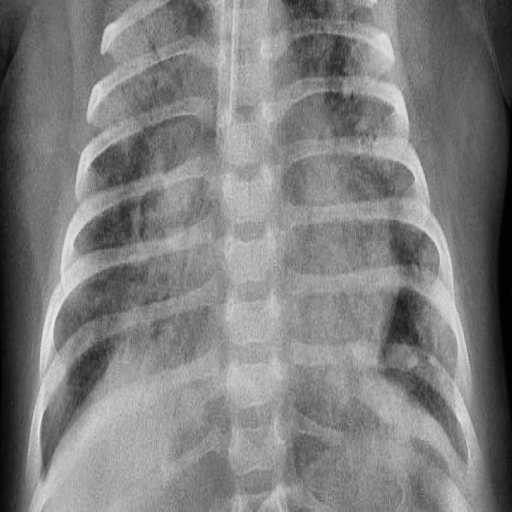
Finding: PNEUMONIA